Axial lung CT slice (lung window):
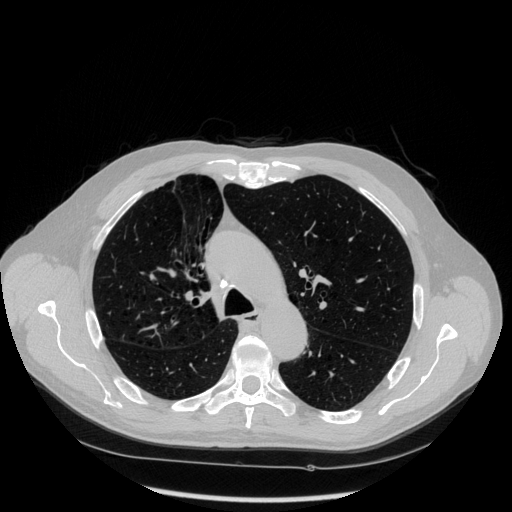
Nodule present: no